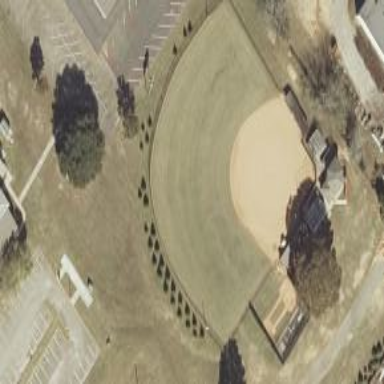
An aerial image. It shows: Softball pitch for leisure and sport activities.